Field crop: maize
Growth stage: 2
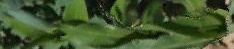
Species: maize